Field crop: maize
Growth stage: 2
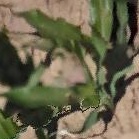
Species: maize